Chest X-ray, AP view. Patient: 45 years old, sex F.
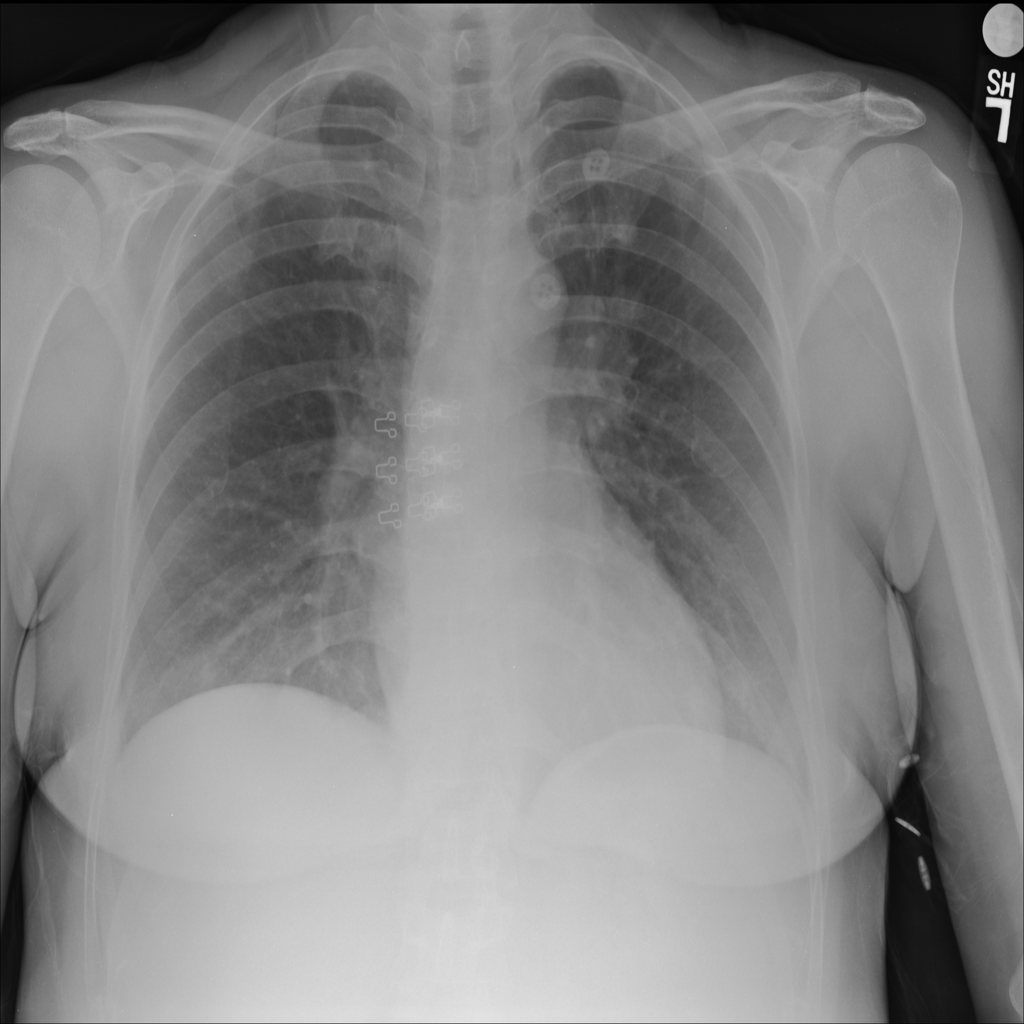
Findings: Nodule